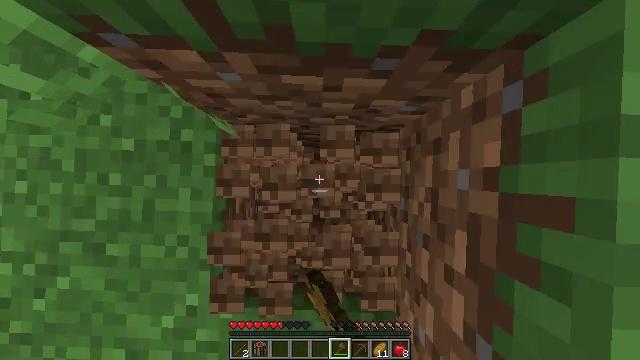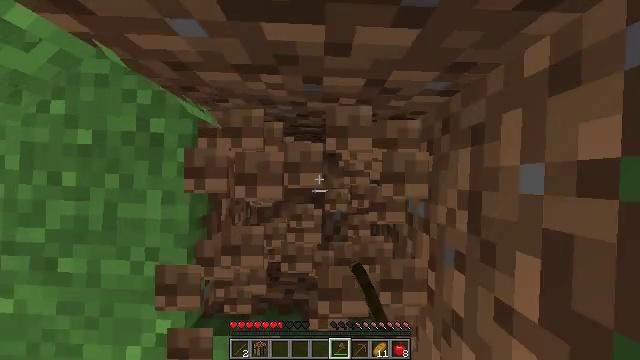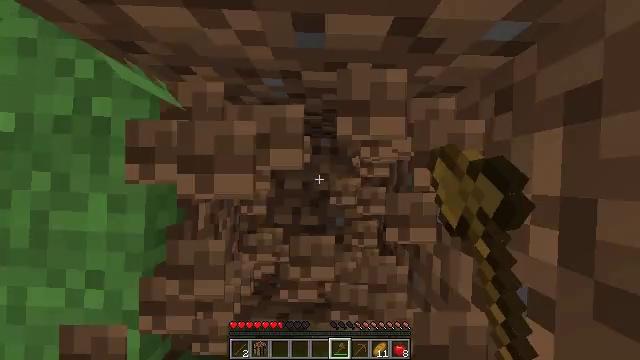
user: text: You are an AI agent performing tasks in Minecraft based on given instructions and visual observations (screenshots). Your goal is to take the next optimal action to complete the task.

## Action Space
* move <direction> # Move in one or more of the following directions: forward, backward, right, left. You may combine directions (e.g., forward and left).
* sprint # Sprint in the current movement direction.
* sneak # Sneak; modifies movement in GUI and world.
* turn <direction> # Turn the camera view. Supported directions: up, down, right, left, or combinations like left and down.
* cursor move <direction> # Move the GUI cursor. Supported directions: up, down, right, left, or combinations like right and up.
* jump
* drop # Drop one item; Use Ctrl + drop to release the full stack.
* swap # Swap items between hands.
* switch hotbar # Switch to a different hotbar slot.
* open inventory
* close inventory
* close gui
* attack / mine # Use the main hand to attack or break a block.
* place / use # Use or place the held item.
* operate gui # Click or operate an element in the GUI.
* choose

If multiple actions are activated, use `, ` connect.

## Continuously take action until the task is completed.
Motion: motion action
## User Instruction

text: Collect the grass block using a shovel.
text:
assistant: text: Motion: attack / mine
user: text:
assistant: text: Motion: attack / mine
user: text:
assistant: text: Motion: attack / mine